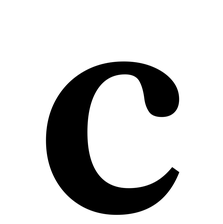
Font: LibreCaslonText_SemiBold